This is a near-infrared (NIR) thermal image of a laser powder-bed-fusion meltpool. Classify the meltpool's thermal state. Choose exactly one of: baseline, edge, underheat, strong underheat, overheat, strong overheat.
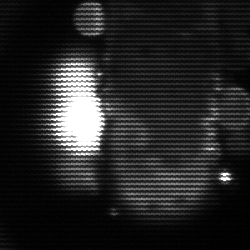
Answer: strong underheat